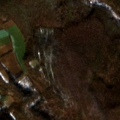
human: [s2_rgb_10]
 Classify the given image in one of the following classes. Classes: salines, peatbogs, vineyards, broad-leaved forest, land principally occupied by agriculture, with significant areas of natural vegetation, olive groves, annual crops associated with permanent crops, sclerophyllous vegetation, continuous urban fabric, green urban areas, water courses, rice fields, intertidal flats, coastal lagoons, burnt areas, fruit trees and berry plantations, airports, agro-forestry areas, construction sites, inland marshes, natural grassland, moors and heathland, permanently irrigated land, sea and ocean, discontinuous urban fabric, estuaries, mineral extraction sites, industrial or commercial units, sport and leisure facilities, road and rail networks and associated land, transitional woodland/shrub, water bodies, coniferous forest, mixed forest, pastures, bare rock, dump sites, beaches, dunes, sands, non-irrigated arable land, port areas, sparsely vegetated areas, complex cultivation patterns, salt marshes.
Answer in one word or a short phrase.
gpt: non-irrigated arable land, broad-leaved forest, transitional woodland/shrub